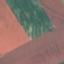
Land use / land cover class: AnnualCrop